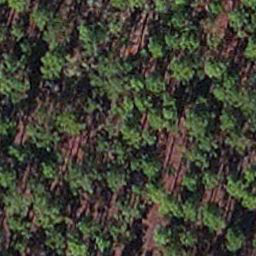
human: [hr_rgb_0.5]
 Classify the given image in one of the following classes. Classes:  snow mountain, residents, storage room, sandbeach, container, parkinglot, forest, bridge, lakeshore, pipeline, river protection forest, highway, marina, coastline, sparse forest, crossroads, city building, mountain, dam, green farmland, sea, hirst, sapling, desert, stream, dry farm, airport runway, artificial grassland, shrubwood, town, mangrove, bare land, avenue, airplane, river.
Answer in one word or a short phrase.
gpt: sapling